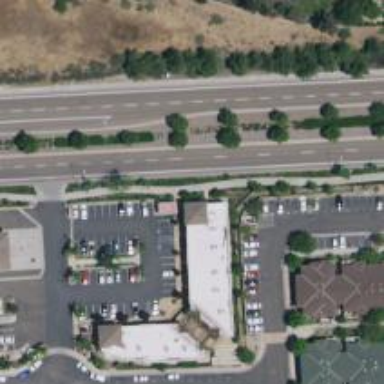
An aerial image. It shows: Commercial building.